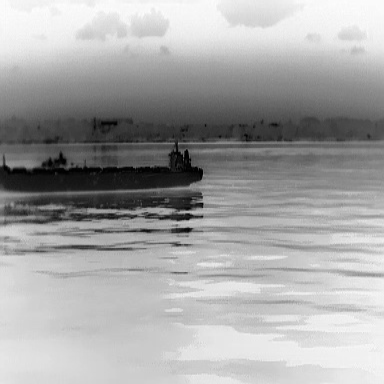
There are two objects shown in the infrared image, including a liner, and a canoe.